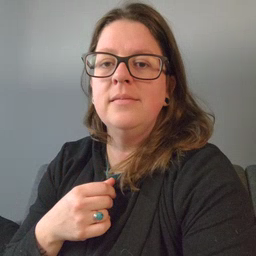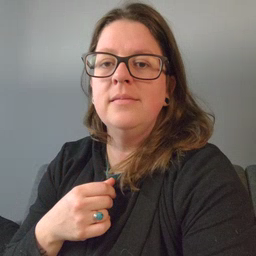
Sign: pajamas